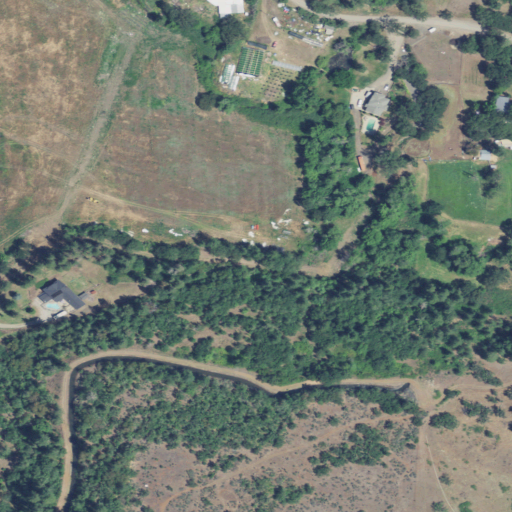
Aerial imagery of cliff(s) in Oregon named Bradshaw Drop containing evergreen forest, shrub, pasture, open development, low intensity development, and medium intensity development